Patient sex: M
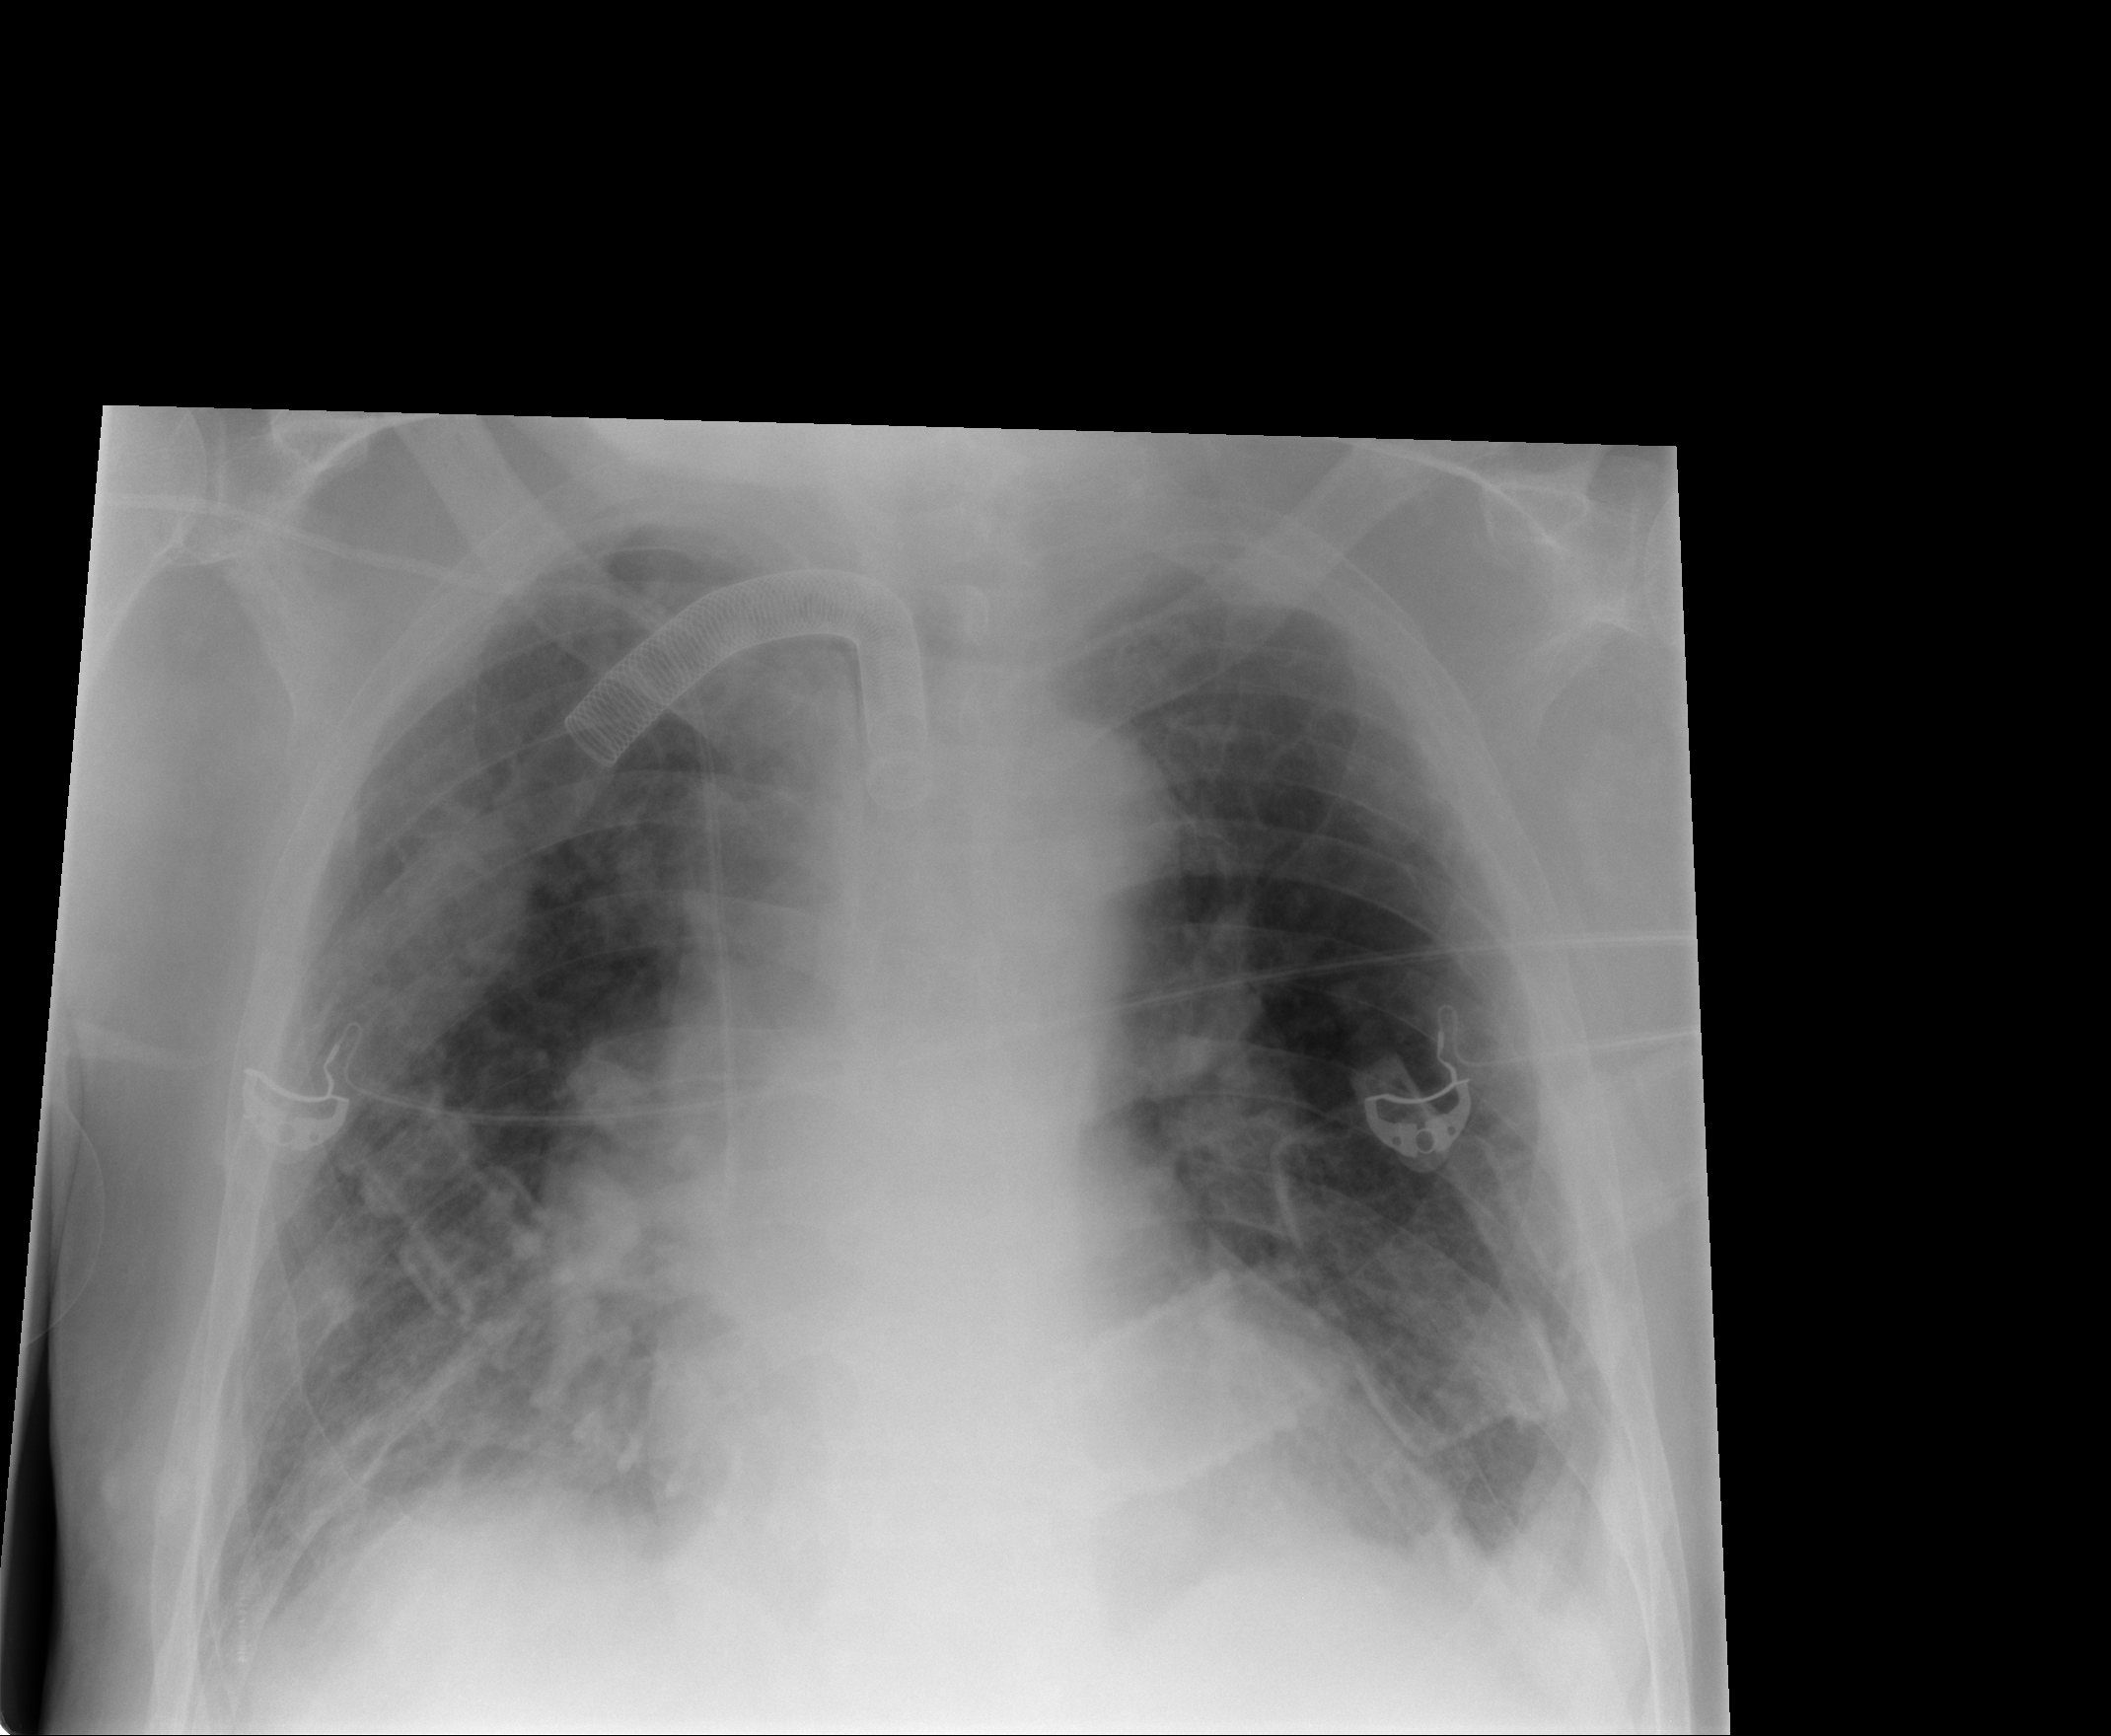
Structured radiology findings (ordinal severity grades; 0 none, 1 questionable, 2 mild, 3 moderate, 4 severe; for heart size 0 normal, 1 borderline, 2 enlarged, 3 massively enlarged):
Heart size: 0
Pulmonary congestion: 2
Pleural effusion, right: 2
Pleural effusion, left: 2
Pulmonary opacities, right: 2
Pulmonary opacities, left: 0
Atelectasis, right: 2
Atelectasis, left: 2